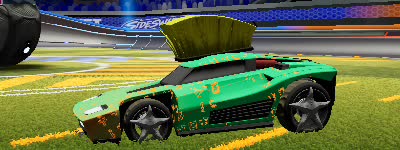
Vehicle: breakout